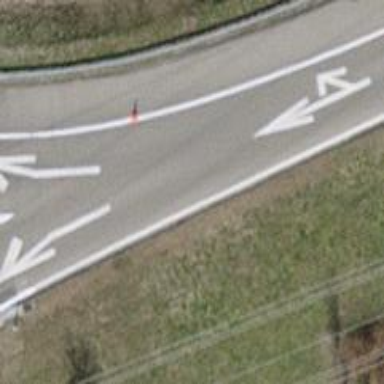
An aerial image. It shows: Asphalt motorway link.